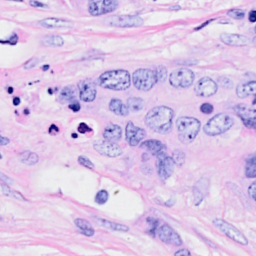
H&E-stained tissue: Breast